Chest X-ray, AP view. Patient: 33 years old, sex F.
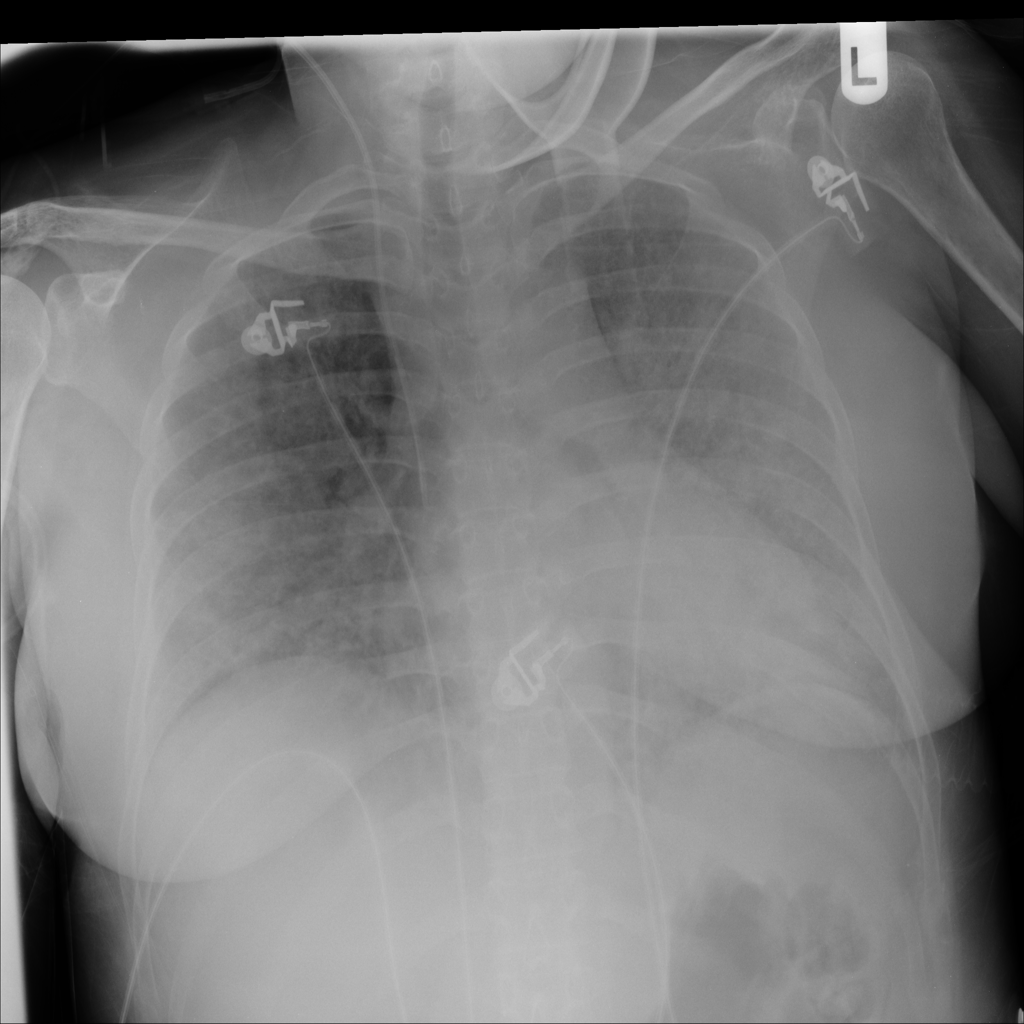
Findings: Pneumonia